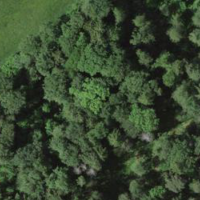
EUNIS habitat code: 44
Species observed at this site:
Mercurialis perennis